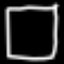
Label: square